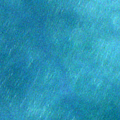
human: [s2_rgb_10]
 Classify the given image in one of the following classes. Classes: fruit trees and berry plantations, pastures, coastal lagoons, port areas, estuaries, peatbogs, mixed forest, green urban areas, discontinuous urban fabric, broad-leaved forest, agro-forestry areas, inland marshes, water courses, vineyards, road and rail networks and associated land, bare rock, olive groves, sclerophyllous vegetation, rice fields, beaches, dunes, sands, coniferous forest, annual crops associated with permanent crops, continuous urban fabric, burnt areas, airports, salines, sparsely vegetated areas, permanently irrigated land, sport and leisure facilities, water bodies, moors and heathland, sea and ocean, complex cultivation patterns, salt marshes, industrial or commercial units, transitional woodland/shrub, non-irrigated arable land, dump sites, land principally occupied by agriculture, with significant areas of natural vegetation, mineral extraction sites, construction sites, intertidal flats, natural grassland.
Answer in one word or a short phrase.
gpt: sea and ocean